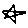
Label: star